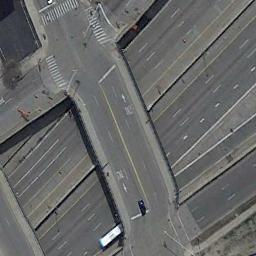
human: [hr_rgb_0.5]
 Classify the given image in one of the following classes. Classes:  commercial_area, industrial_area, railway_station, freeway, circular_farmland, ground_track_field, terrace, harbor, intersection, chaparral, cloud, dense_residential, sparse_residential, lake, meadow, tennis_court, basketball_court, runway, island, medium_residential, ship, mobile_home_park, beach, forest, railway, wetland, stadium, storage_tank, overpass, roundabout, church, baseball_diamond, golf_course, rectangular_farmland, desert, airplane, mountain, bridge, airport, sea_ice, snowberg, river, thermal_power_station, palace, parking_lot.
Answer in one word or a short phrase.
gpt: overpass